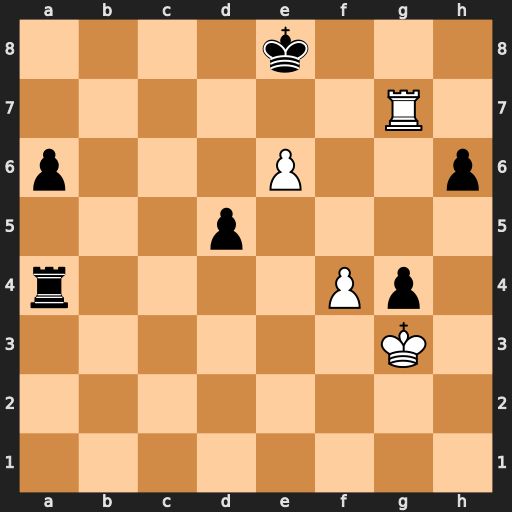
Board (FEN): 4k3/6R1/p3P2p/3p4/r4Pp1/6K1/8/8
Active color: w
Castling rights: -
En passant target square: -
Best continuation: Kxg4 Re4 Kf5